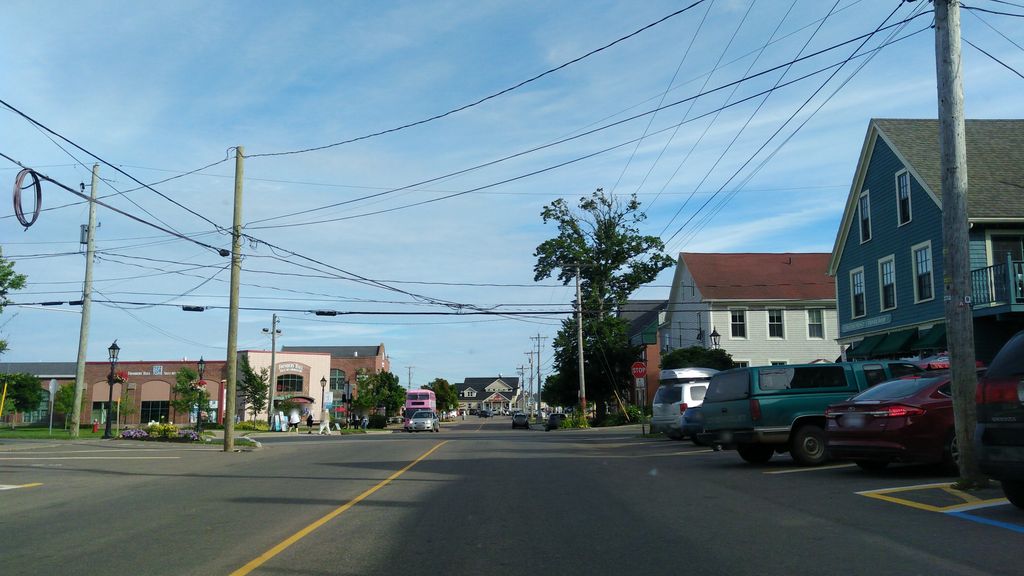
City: charlottetown